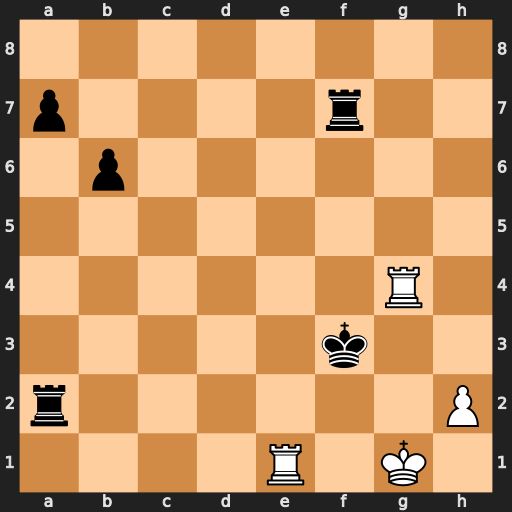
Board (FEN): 8/p4r2/1p6/8/6R1/5k2/r6P/4R1K1
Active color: w
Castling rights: -
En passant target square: -
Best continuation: Rg3+ Kf4 Rf1+ Ke5 Rxf7